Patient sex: F
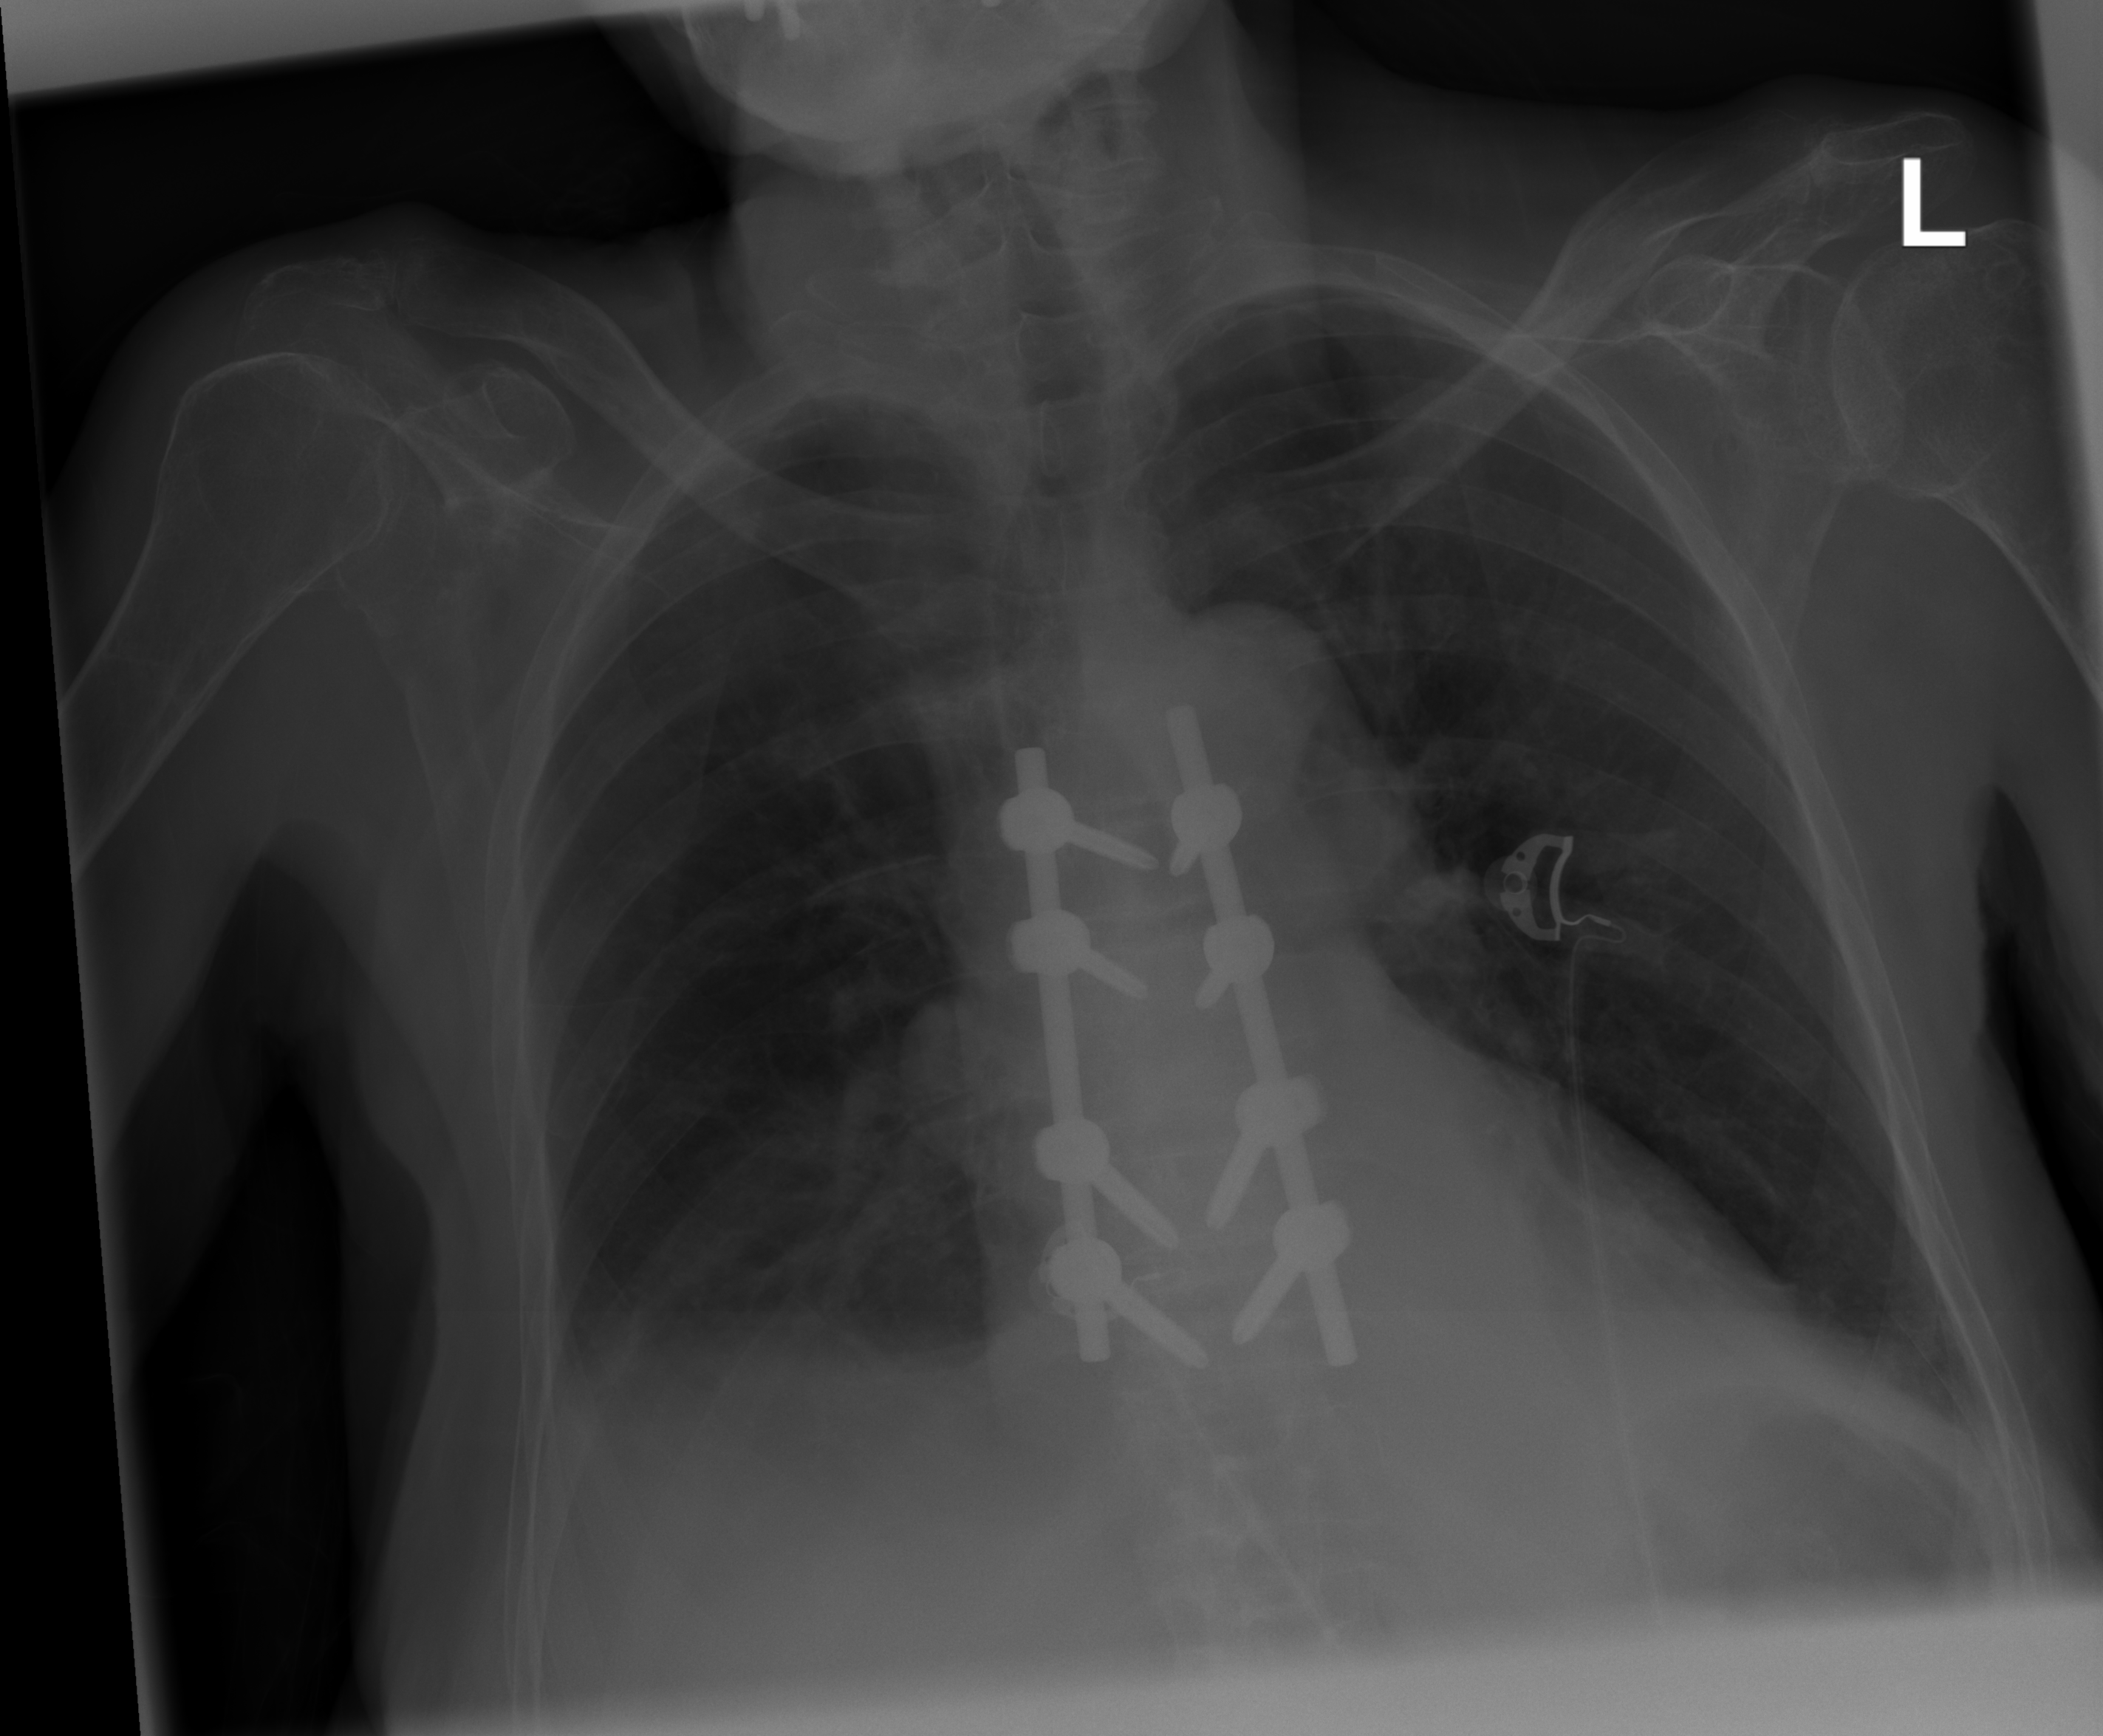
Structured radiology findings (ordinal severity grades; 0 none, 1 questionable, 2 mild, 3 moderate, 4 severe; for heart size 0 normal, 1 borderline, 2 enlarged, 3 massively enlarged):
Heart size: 0
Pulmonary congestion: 0
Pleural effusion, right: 2
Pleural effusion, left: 0
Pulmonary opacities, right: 2
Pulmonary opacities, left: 0
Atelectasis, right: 0
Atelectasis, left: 2